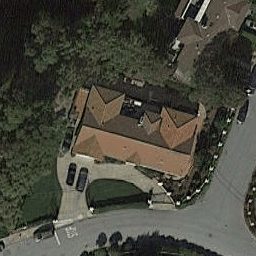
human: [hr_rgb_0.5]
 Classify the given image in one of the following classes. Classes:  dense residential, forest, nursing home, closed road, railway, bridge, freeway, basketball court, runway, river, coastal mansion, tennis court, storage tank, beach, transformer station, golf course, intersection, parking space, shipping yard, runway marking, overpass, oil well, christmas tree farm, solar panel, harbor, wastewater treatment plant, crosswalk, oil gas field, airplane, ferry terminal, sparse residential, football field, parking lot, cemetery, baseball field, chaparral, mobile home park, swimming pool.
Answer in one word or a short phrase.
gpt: sparse residential